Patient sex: M
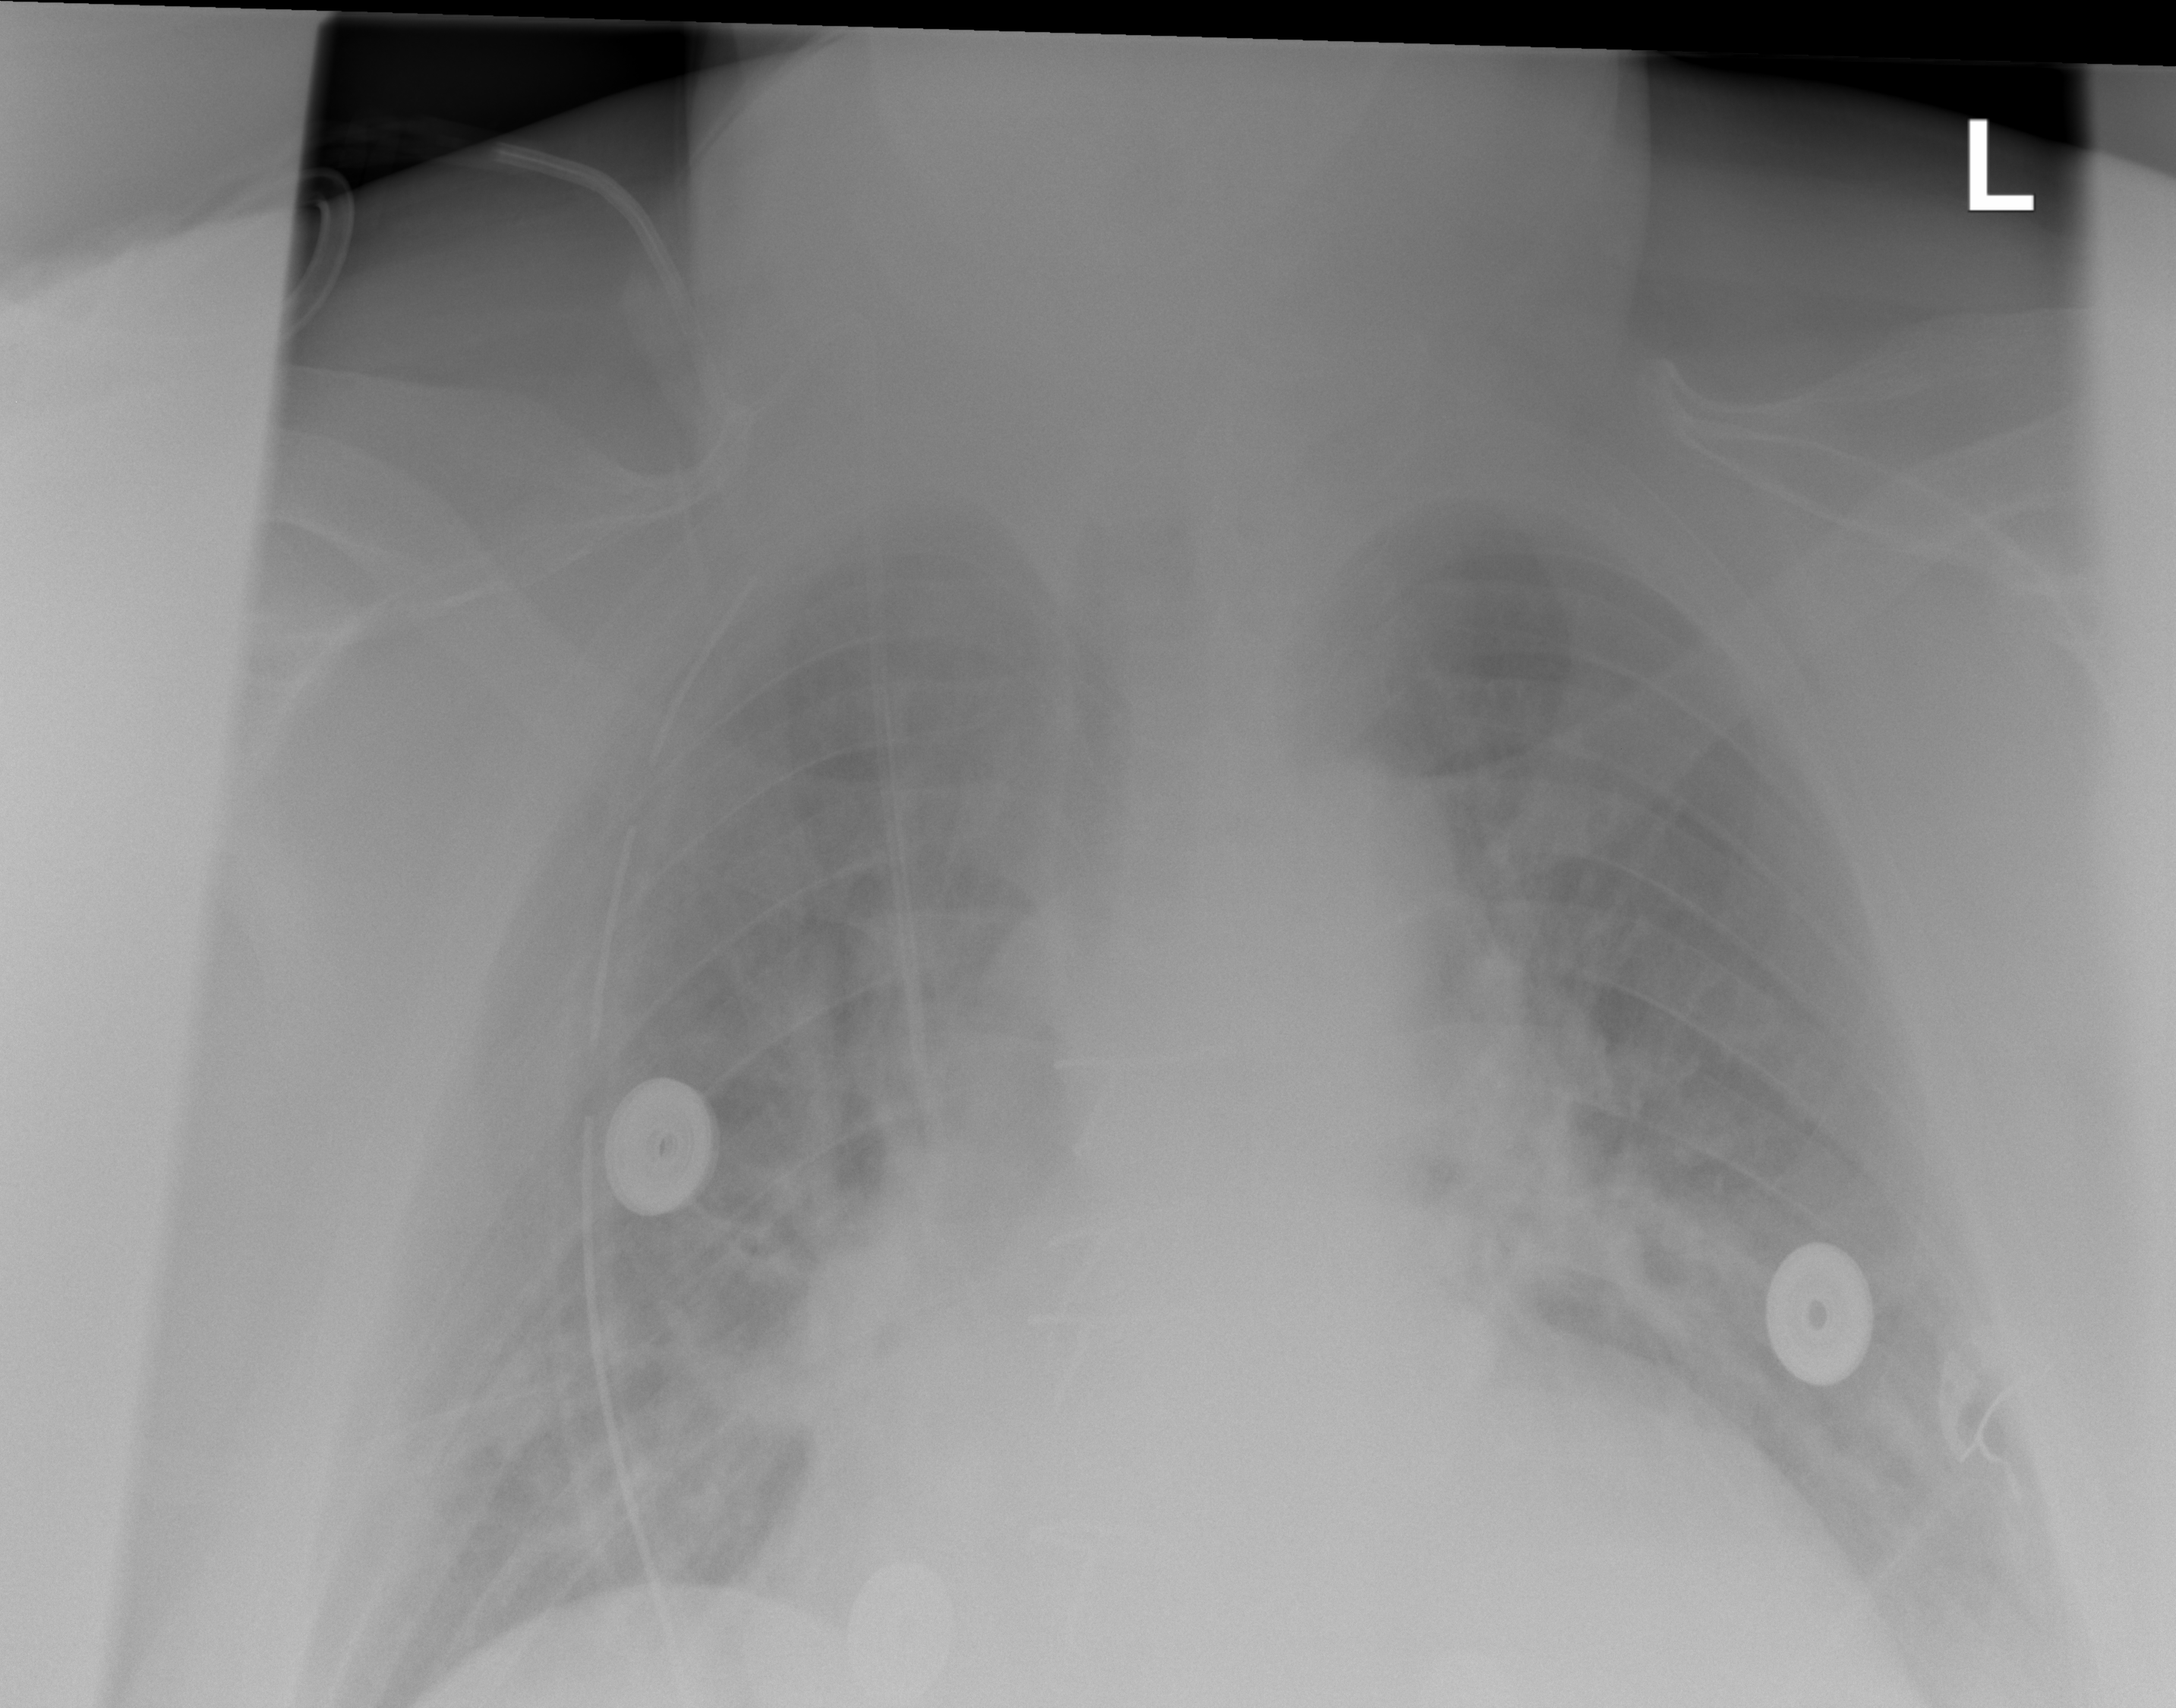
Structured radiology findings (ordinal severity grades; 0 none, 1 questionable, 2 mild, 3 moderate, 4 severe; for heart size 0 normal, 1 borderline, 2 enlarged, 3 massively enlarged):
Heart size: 2
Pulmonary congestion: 2
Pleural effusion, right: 0
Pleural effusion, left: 2
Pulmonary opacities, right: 0
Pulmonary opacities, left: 0
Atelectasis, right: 0
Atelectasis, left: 2